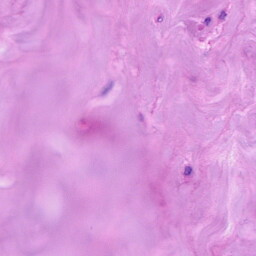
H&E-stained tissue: Breast